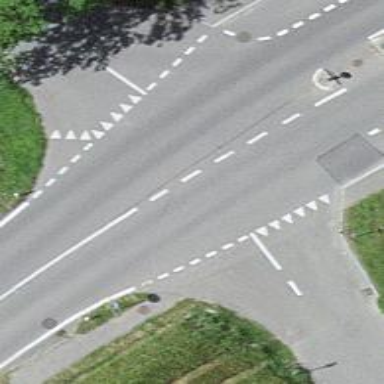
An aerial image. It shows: Secondary road with asphalt surface and separate sidewalk.